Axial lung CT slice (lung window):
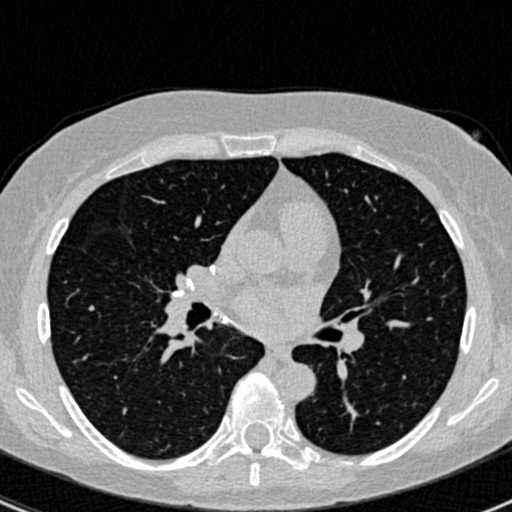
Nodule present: no